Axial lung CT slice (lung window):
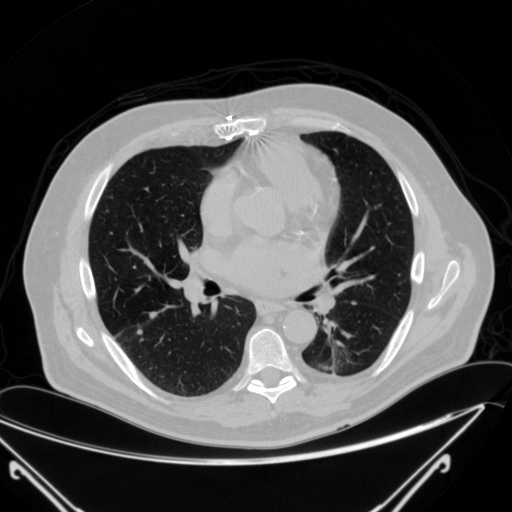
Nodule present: yes
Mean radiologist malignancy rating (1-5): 2.667